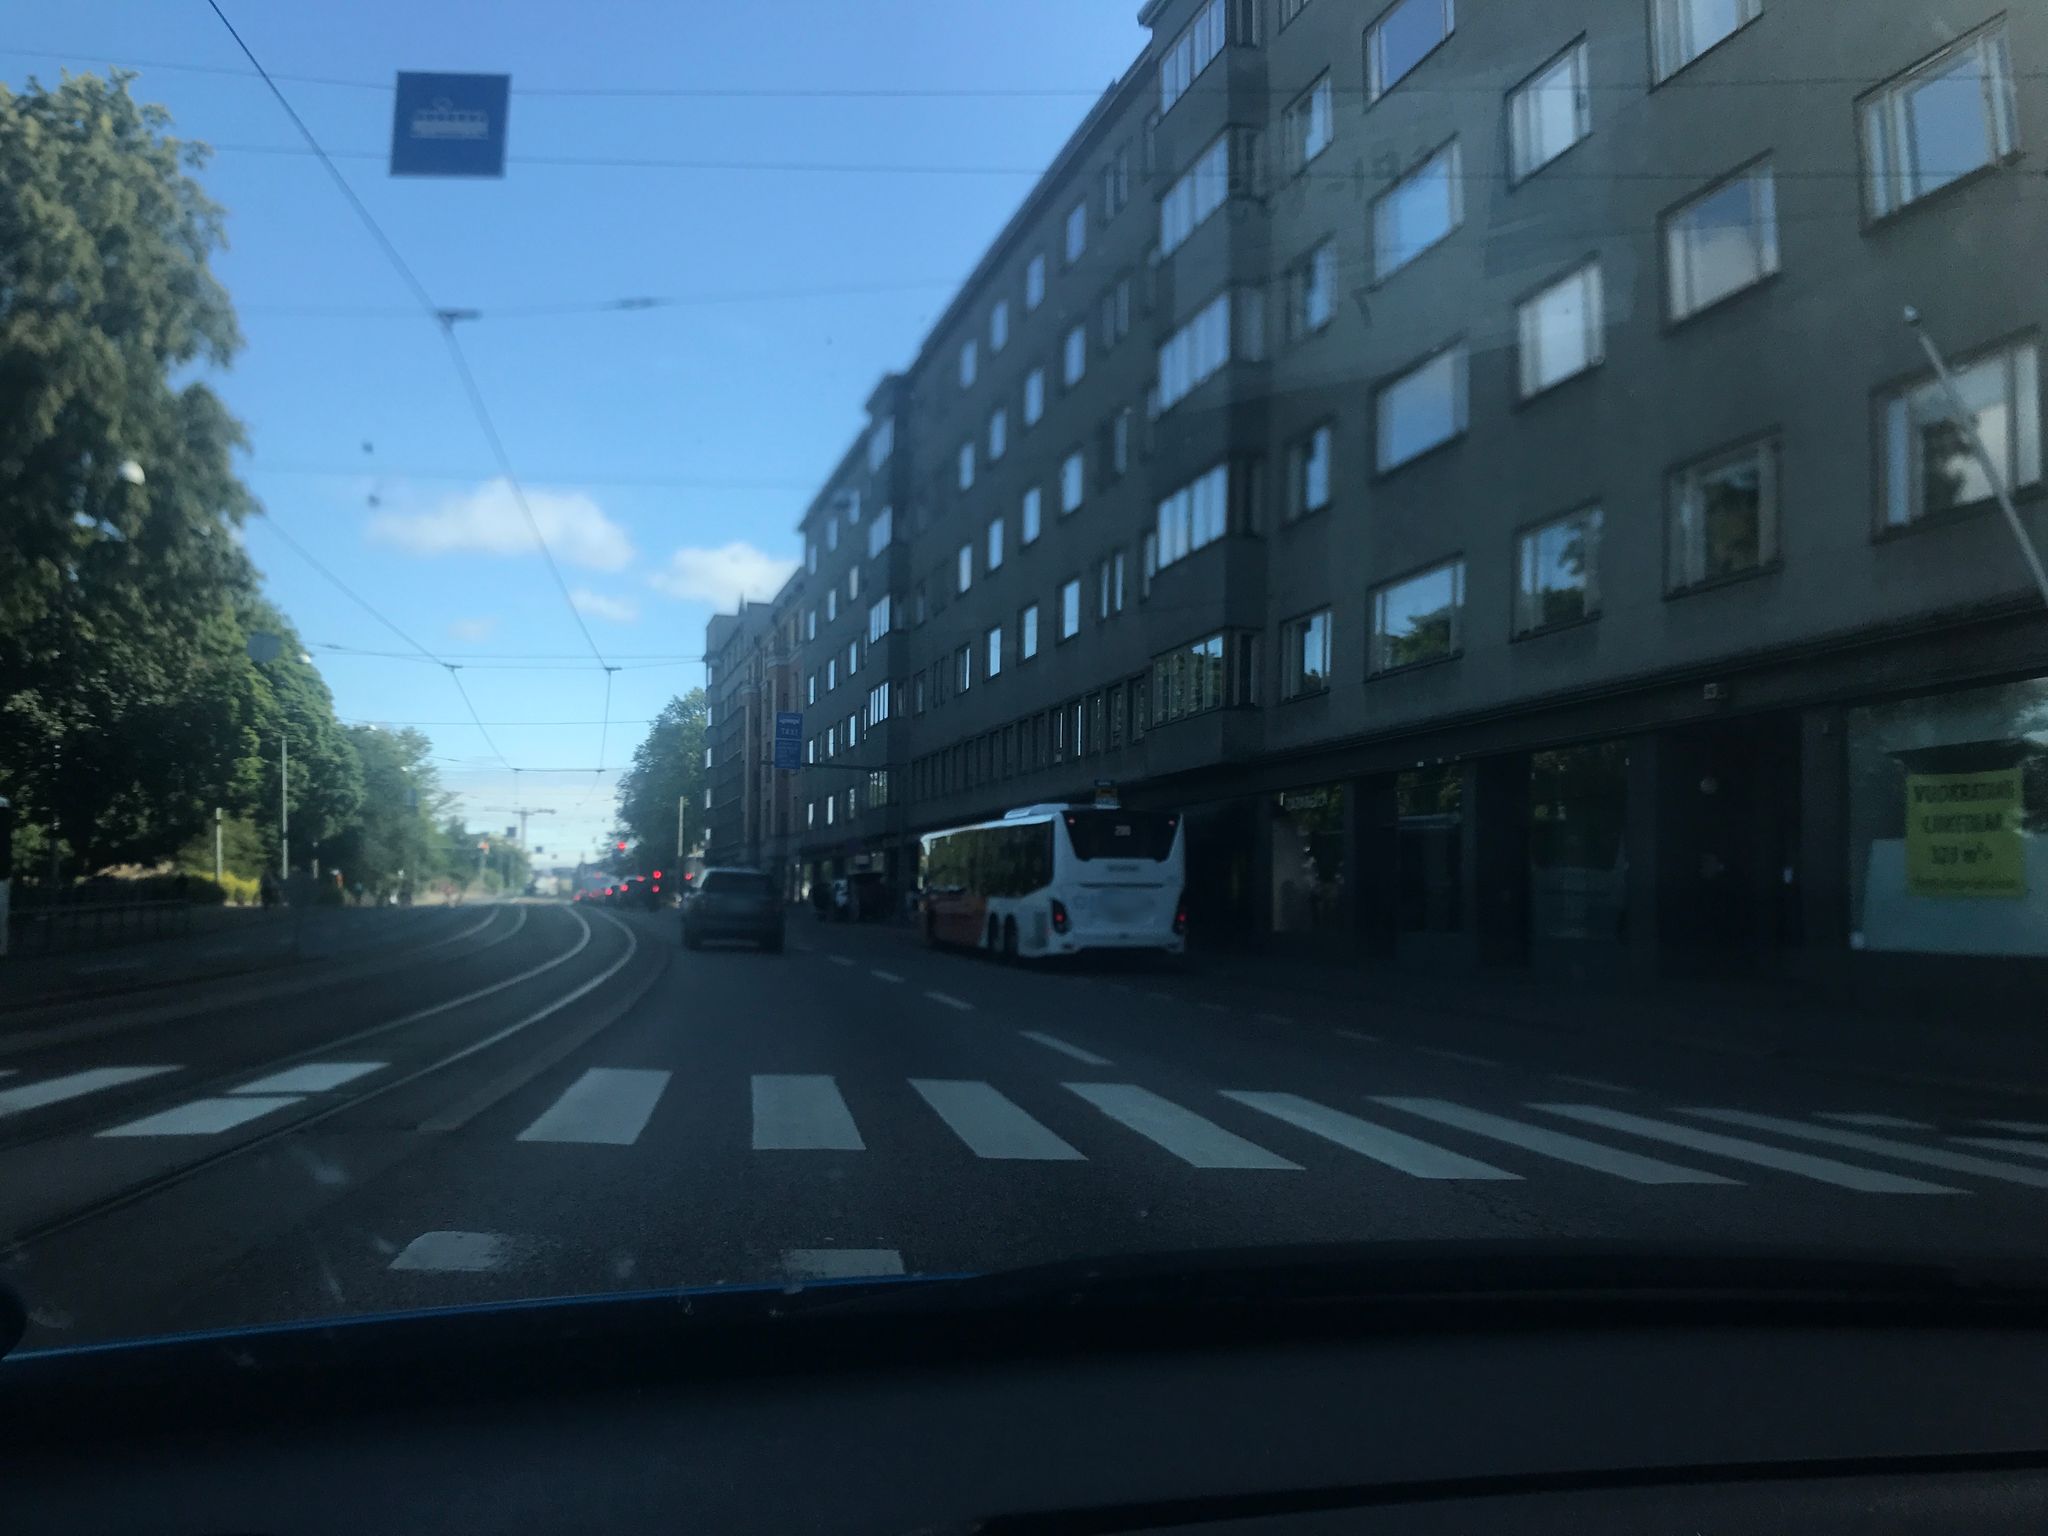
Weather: clear
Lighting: day
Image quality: good
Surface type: driving surface
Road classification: primary
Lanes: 2
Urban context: urban centre
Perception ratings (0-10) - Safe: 4.82, Lively: 7.87, Beautiful: 3.04, Boring: 4.47, Depressing: 1.71, Wealthy: 5.36